Question: How do I change the Import Wordpress limit of 2 MB for uploading an XML file? Searched everywhere - most people talk about increasing limits in php.ini or .htaccess. Both are unrelated to this issue, and do nothing to the screen which looks like this in Wordpress 3.8.1:

This video is the only apparent fix: <URL>
It shows exactly my problem, and how to solve it. Unfortunately - it doesn't change anything in WP 3.8.1. I'm amazed this hasn't been addressed.
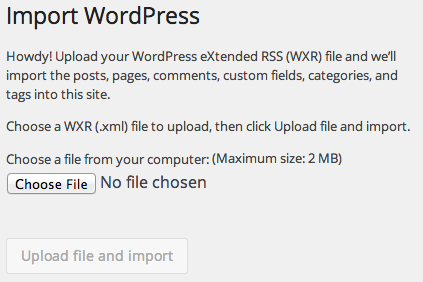
Answer: Found the answer. Create a php.ini file in the /wp-admin directory with the following code:
'''
upload_max_filesize = 64M
post_max_size = 64M
'''
It won't work if the file is in the root directory.